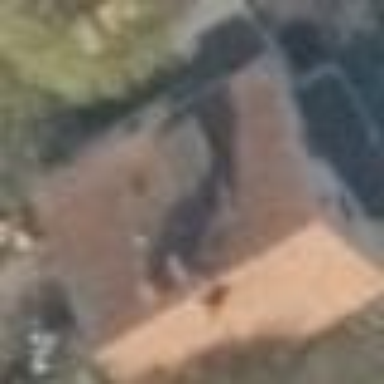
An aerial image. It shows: Simple and straightforward house.